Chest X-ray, PA view. Patient: 47 years old, sex M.
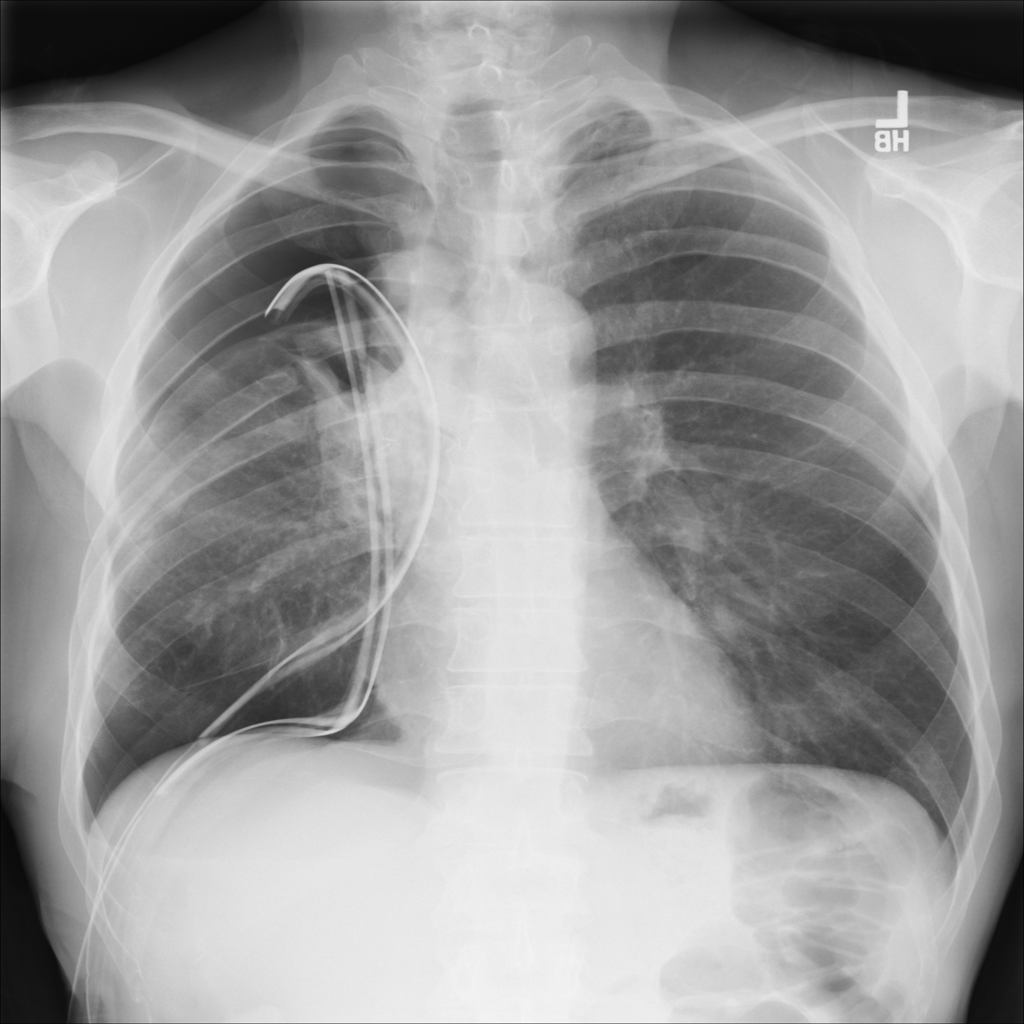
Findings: Pneumothorax